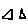
Label: triangle